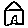
Label: house